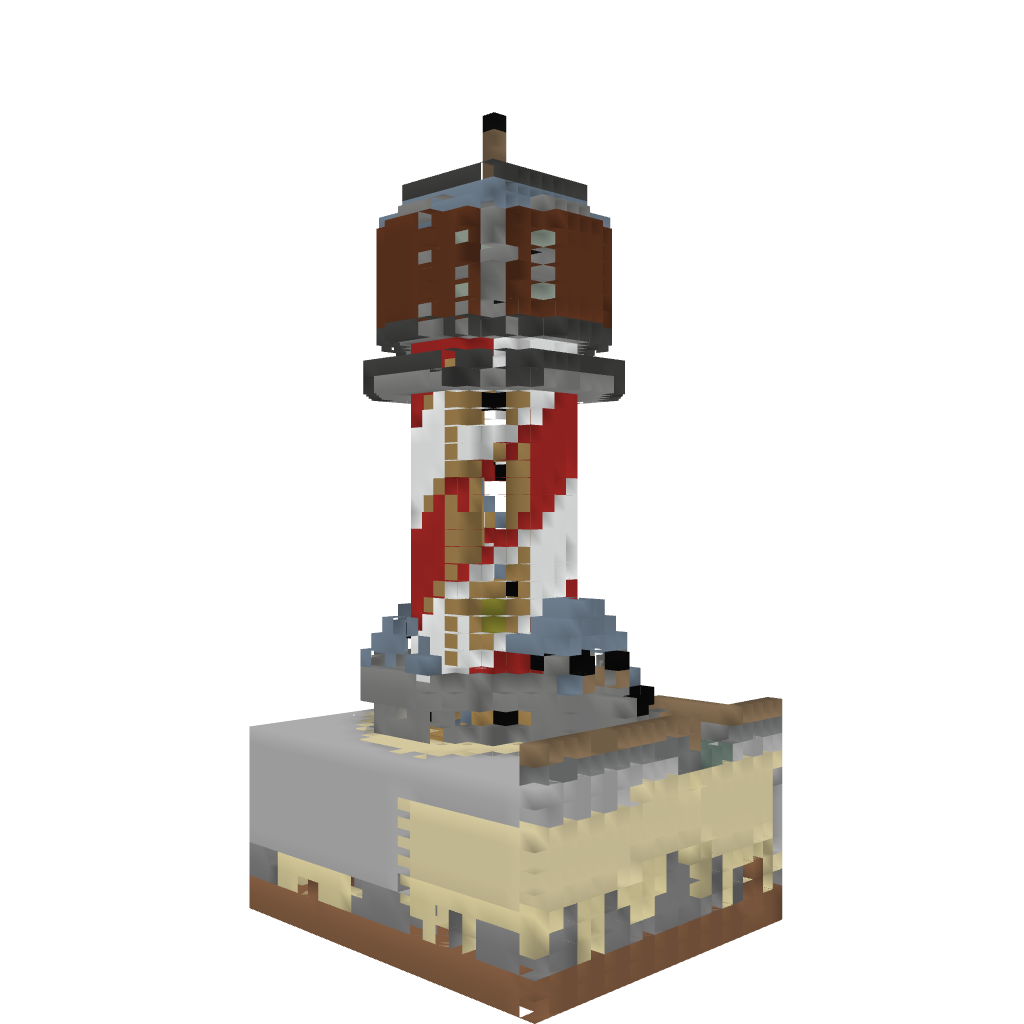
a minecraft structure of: Functional Redstone Lighthouse